Field crop: maize
Growth stage: 2
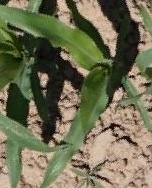
Species: maize